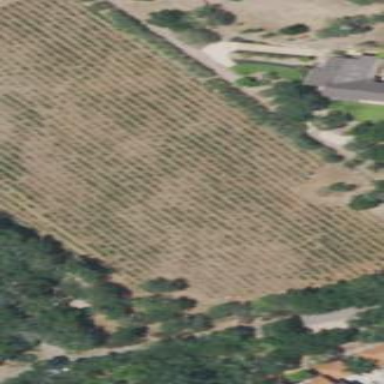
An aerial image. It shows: Vineyard with wine grapes as the crop.